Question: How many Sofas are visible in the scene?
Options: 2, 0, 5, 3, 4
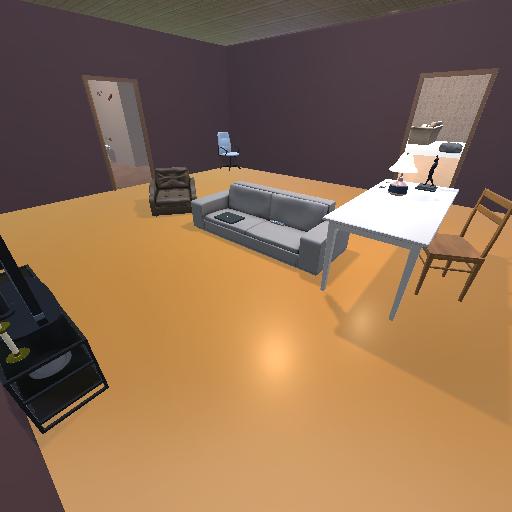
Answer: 2